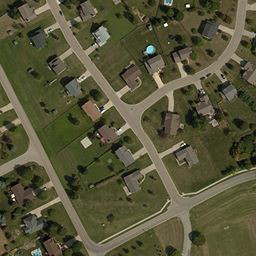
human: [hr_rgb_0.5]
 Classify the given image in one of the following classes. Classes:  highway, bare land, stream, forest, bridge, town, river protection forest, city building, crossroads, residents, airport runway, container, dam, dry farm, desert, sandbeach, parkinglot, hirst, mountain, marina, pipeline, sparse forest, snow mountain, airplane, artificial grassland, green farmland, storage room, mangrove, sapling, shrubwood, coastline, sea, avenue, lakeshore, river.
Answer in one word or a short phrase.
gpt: town